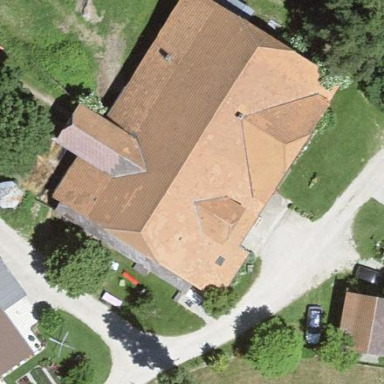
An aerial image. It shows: Farm building.